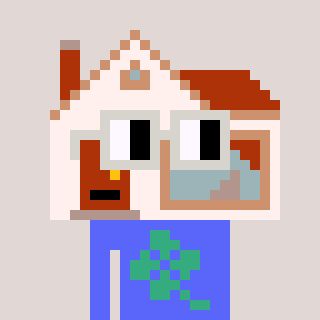
a pixel art character with square light gray glasses, a house-shaped head and a purple-colored body on a warm background